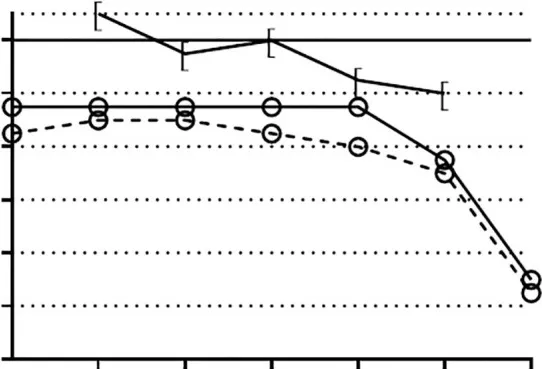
Pre- and post-operative hearing thresholds of the right ear of patient 1. [-[=, postoperative bone conduction thresholds;. - , postoperative air conduction thresholds,. - - , preoperative air conduction thresholds.
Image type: chart (chart)